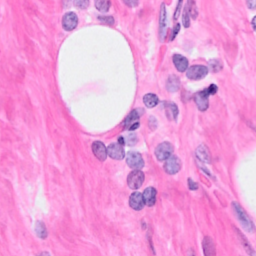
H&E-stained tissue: Breast